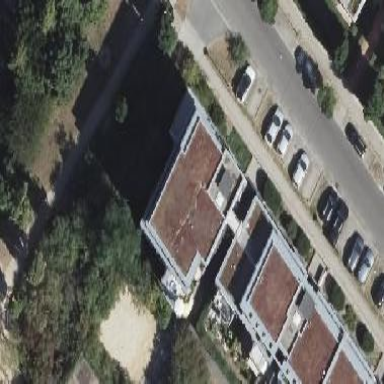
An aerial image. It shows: Apartment building with flat roof.